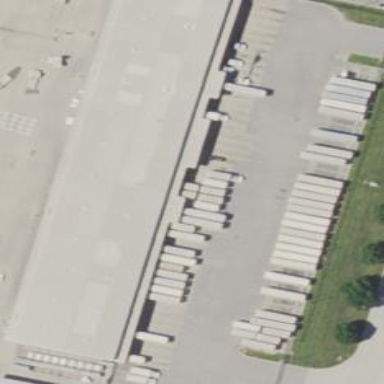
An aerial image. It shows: Warehouse building.